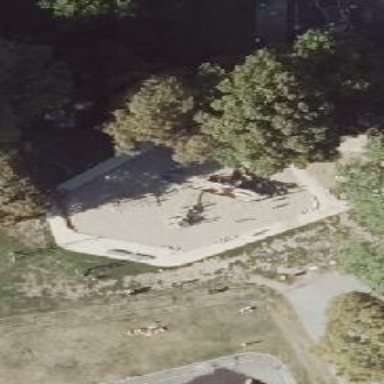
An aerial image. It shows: Sandpit at the playground.